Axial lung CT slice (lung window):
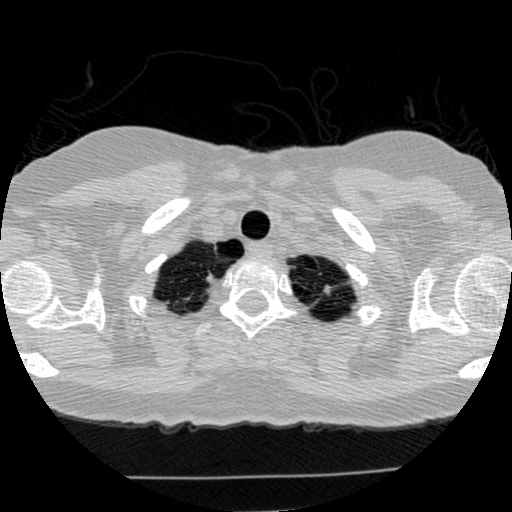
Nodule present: no